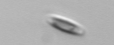
Label: pennate